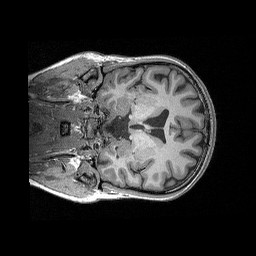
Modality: T1w
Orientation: coronal
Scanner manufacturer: siemens
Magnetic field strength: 3 T
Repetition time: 2.3 s
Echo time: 0.00298 s